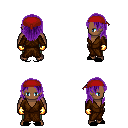
a pixel art fantasy rpg character, male body template, human, dark skin, brown robe, teal pants, purple long hairstyle, red bandana, gold gloves, black slippers, four views (front, back, left, right), 2x2 character sprite sheet, small pixel art, hard edges, no anti-aliasing